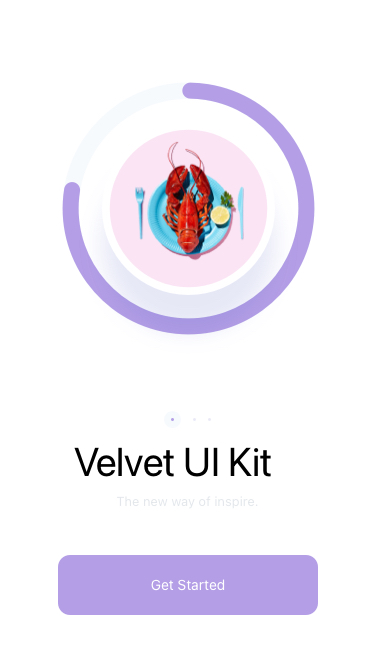
Text in this UI design:
Velvet UI Kit
The new way of inspire.